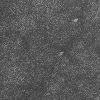
Atmospheric dust classification: not_dusty